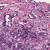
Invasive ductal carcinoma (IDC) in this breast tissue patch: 1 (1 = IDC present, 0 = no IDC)